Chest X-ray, AP view. Patient: 51 years old, sex M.
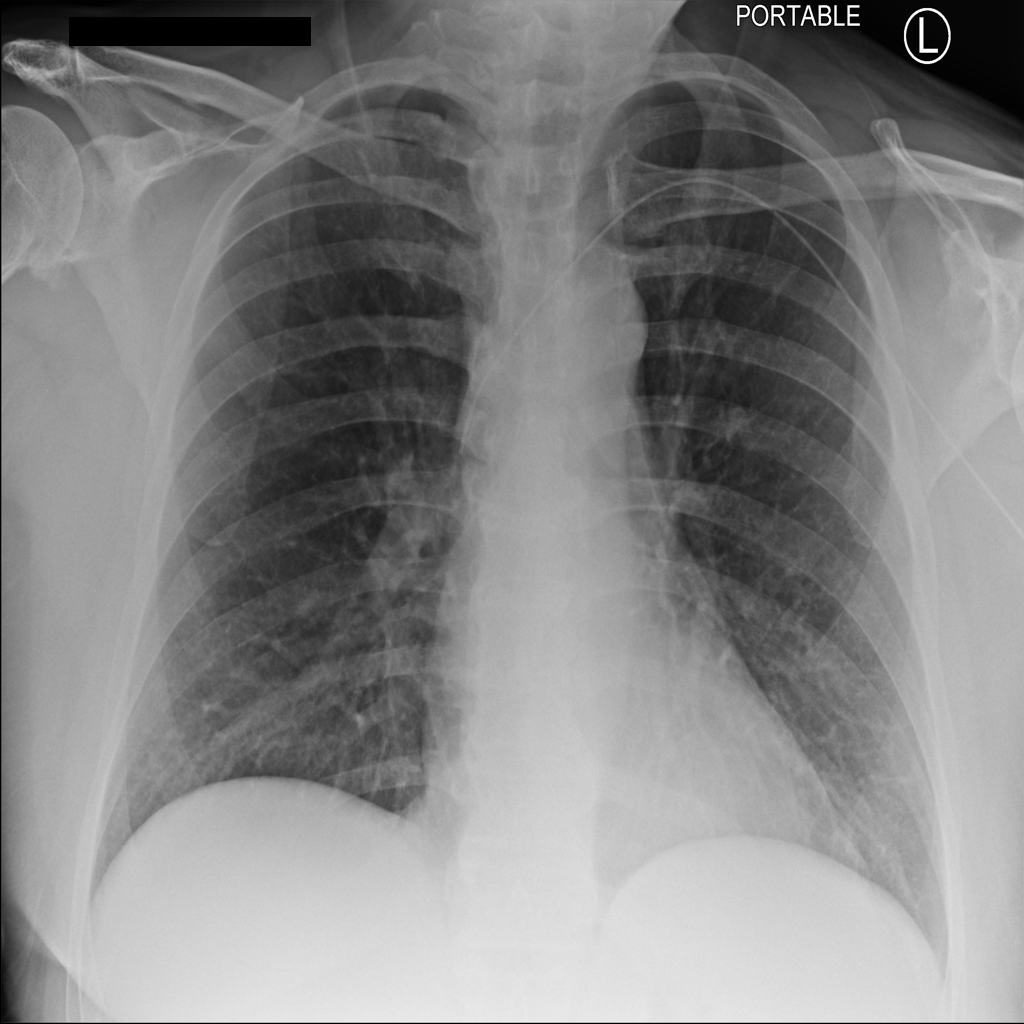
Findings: Atelectasis